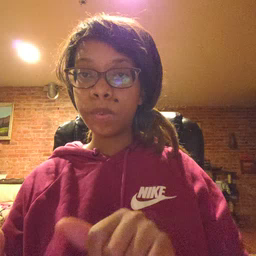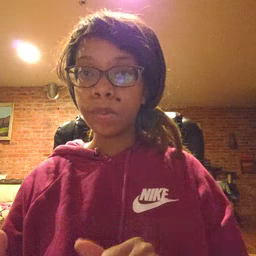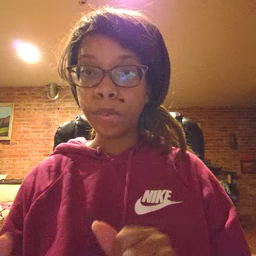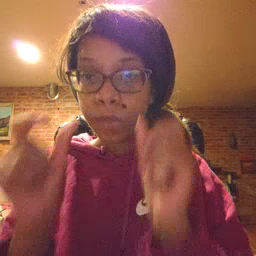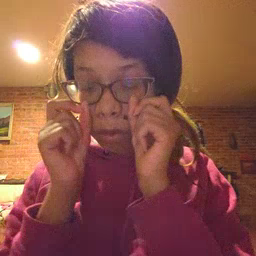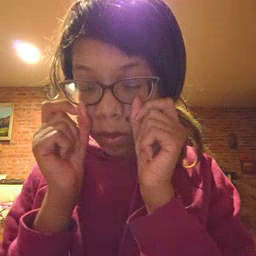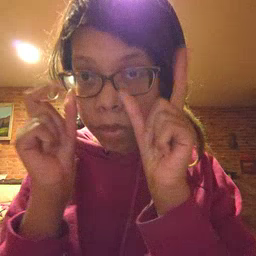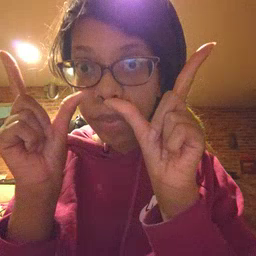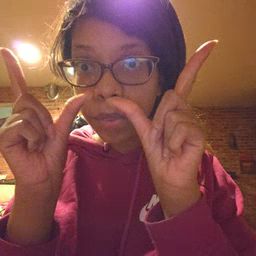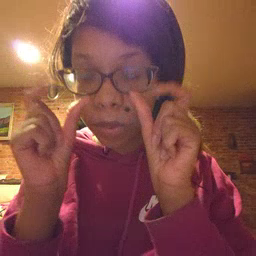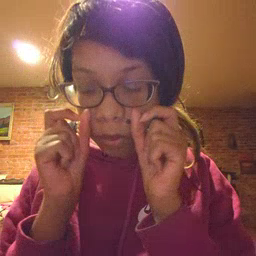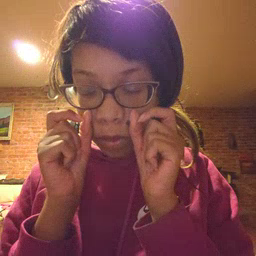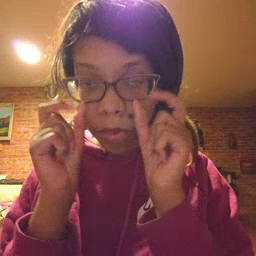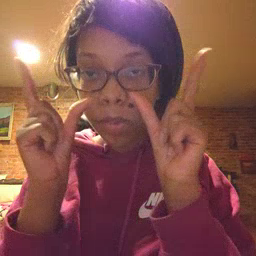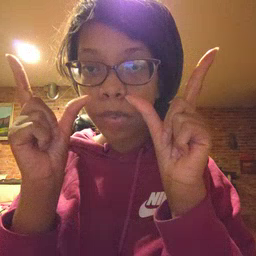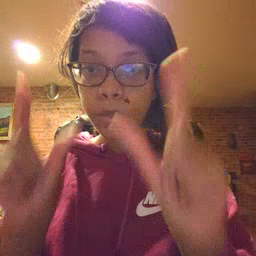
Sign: wake